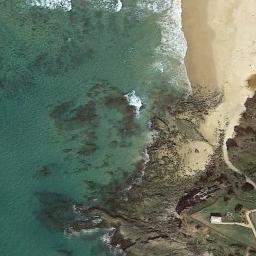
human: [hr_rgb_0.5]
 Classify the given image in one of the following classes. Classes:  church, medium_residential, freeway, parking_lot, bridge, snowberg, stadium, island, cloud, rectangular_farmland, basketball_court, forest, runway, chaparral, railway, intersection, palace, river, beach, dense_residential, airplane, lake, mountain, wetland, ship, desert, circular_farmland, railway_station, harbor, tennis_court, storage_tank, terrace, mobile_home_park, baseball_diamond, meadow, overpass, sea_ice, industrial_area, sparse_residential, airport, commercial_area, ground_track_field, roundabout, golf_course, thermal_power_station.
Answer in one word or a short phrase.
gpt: beach